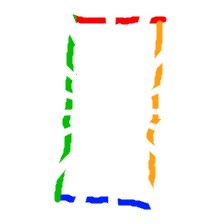
Shape: rectangle